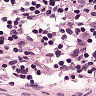
Metastatic tissue present: no